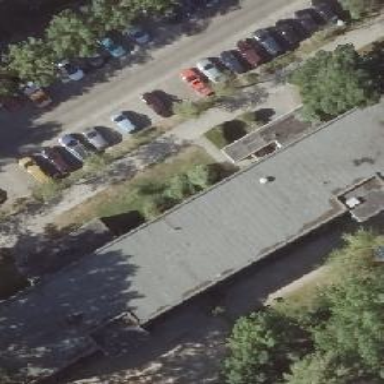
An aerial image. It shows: Kindergarten with flat roof.